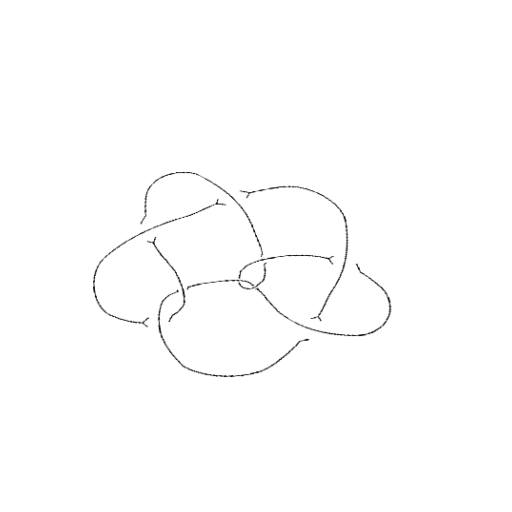
Crossing number: 9